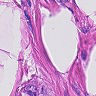
Metastatic tissue present: yes